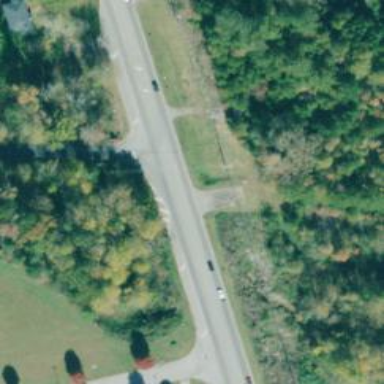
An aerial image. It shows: Secondary road with asphalt surface.